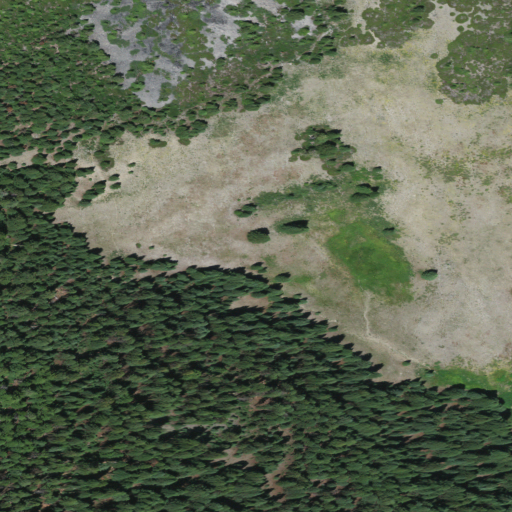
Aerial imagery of gap in Oregon named Windy Gap containing evergreen forest, grassland, and shrub